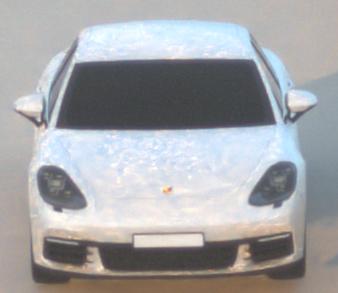
Make: Porsche
Model: Panamera
Detailed model: Panamera (971)
Model produced from: 2016/11
Model produced until: 2018/08
Doors: 5
Color: white
Road condition: dry road
Daytime: sunrise or sunset
Contrast: low contrast